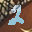
Label: 2